Question: I'm curious as to how can I add a sort of tutorial feature in my app similar to the attached image where it seems like there is a layer on top of the app (the homescreen, in this case).
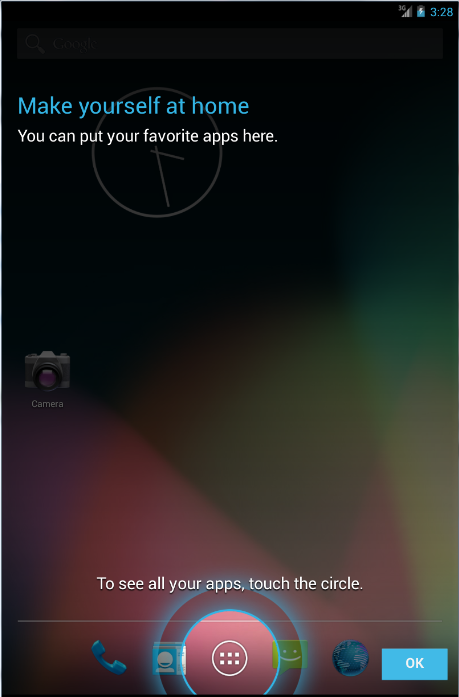
Answer: Use <URL> It does exactly what you show on the screenshot.